Aerial crown-view tile of a tropical tree (Barro Colorado Island, Panama), acquired 20250512:
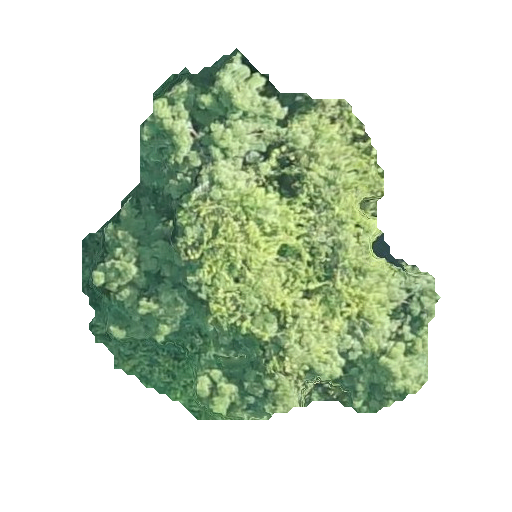
Species: Hura crepitans
GBIF accepted scientific name: Hura crepitans
Crown area: 132.155 m²